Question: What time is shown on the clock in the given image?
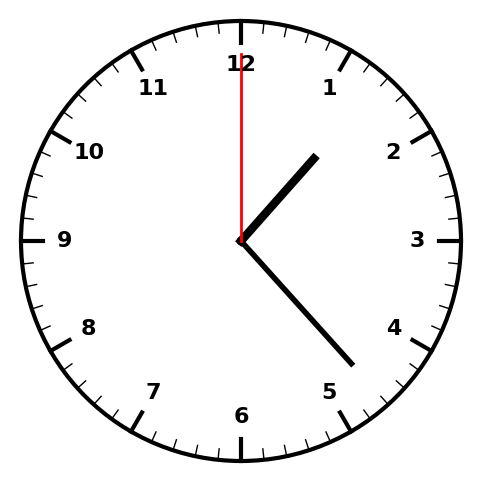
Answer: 01:23:00